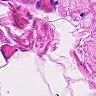
Metastatic tissue present: no